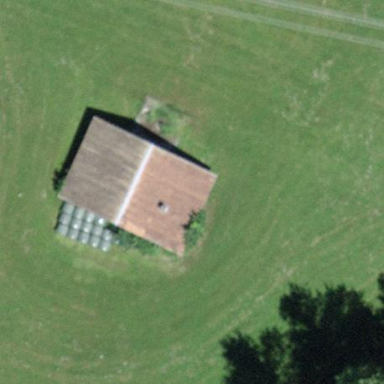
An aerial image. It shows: Barn.